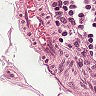
Metastatic tissue present: no